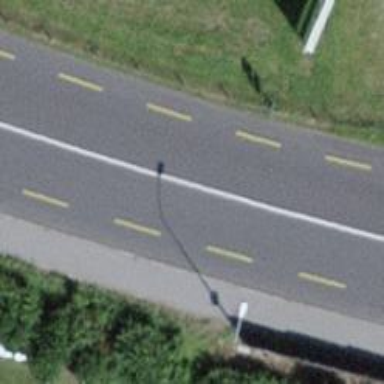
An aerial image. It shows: Secondary road with cycling lane on both sides. The surface of the road is asphalt.